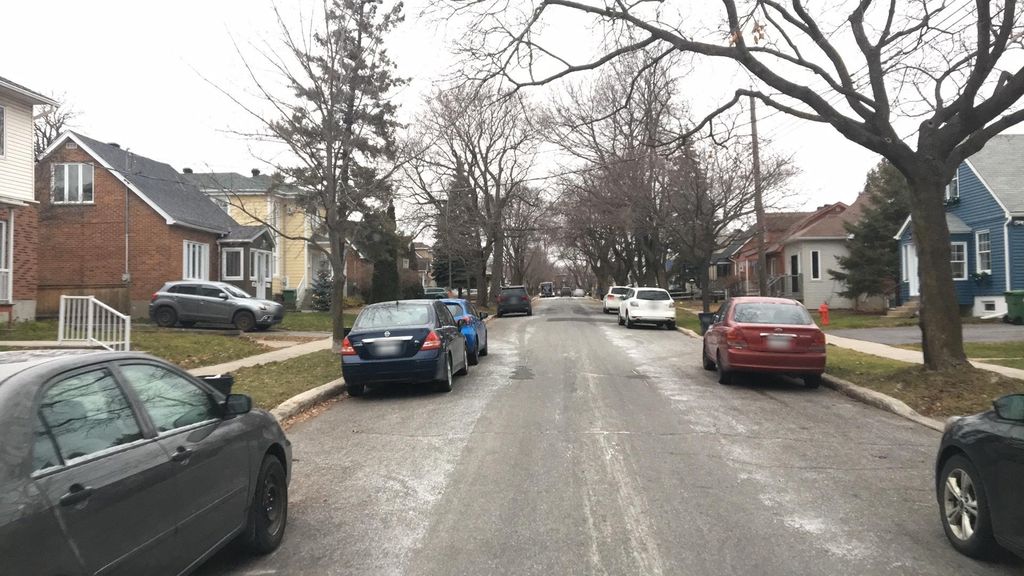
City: montreal